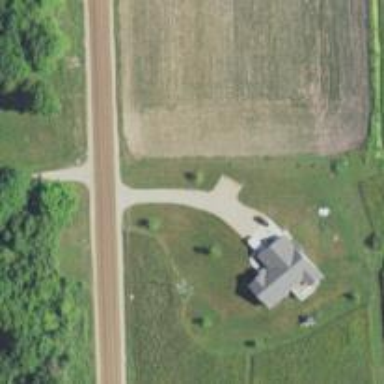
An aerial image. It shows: Driveway leading to service road.